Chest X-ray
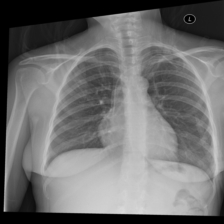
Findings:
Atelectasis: negative
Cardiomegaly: negative
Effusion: negative
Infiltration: positive
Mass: negative
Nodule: negative
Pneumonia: negative
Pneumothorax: negative
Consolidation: positive
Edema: negative
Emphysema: negative
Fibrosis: negative
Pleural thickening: negative
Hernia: negative